Question: I have made an attendance system for a project, However I'm stuck right now by trying to create a query.
'''
SELECT
COUNT(Students.idStudents) total,
SUM(case when Attendance.status LIKE 'present' then 1 else 0 end) present,
SUM(case when Attendance.status LIKE 'late' then 1 else 0 end) late,
SUM(case when Attendance.status is null then 1 else 0 end) absents
FROM Students, Schools, Tags LEFT JOIN Attendance
ON Attendance.tagCode = Tags.tagCode
WHERE Schools.idSchools = Students.idSchools
AND Tags.idStudents = Students.idStudents
'''
This code works and generates an attendance. However this will show all the dates.
When I add in another line to specify date
'''
AND Attendance.date = DATE(NOW());
'''
It will not show anything..
There's 'Present', 'Late' status for the attendance however if the student's record in that table doesn't exist, it is considered as absent.
How do I do that?

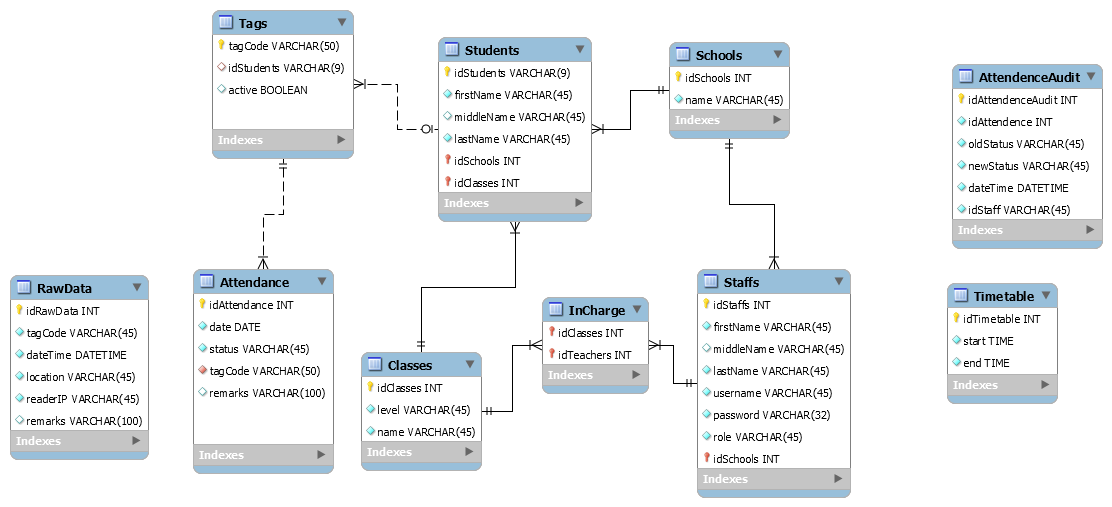
Answer: Assuming you're using a case insensitive collation, your purported solution can be rewritten as follows:
'''
SELECT COUNT(p.idStudents) total
, SUM(CASE WHEN a.status = 'present' THEN 1 ELSE 0 END) present -- [or just SUM(a.status = 'present')]
, SUM(CASE WHEN a.status = 'late' THEN 1 ELSE 0 END) late
, SUM(CASE WHEN a.status IS NULL THEN 1 ELSE 0 END) absents
FROM Students p
JOIN Schools s
ON s.idSchools = p.idSchools
JOIN Tags t
ON t.idStudents = p.idStudents
LEFT
JOIN Attendance a
ON a.tagCode = t.tagCode
AND a.date = CURDATE() ;
'''
For next time: Your ERD shows 10 tables, but only 4 feature in this problem. If a table isn't likely to be part of the proposed solution, don't show it. Don't provide pictures. Instead, where possible, provide proper DDLs (and/or an sqlfiddle), TOGETHER WITH THE DESIRED RESULT SET based upon a minimal, but properly representative data set.
Welcome to SO.